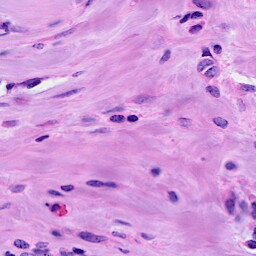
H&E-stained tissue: Breast